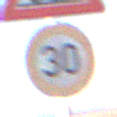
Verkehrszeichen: Geschwindigkeit30
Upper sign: SteinschlagRechts
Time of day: MorningAfternoon
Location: Outdoor (Nature)
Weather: Clear
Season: NotSpecified
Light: Natural